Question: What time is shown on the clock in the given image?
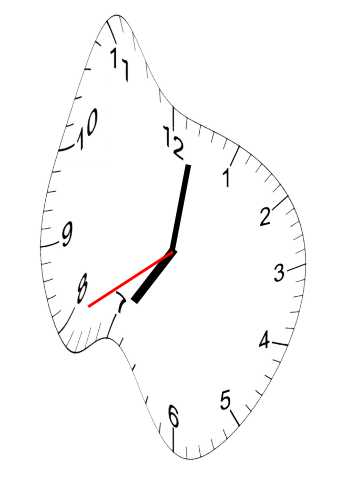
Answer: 07:01:40